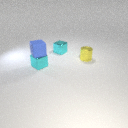
small cyan metal cube behind small cyan metal cube